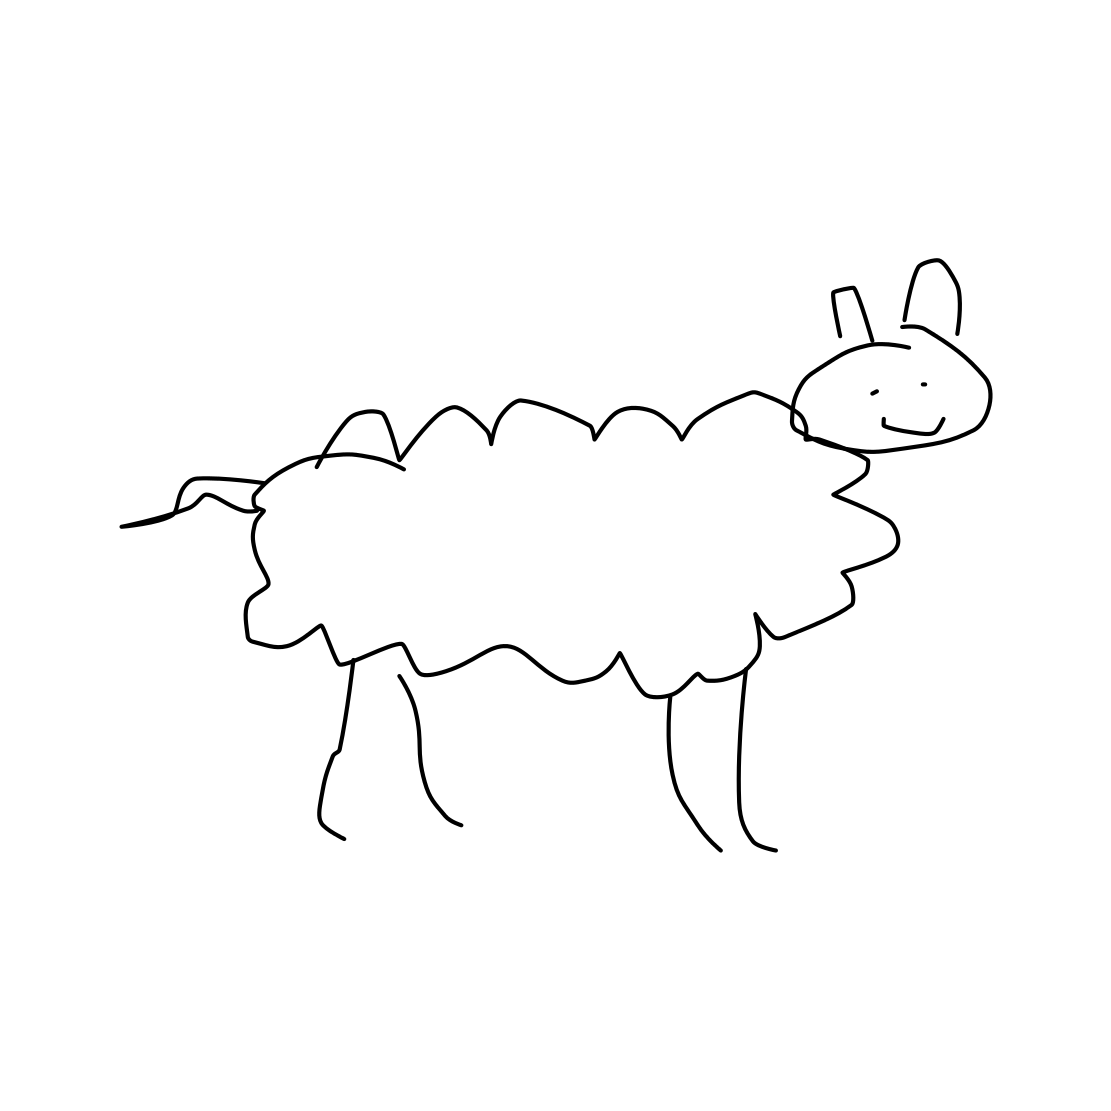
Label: sheep